Field crop: maize
Growth stage: 2
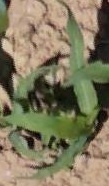
Species: maize